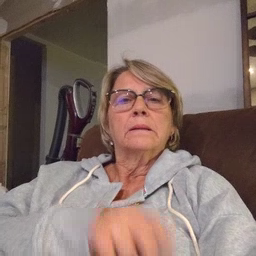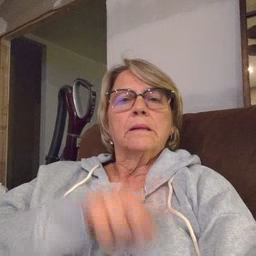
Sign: police